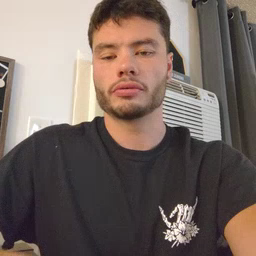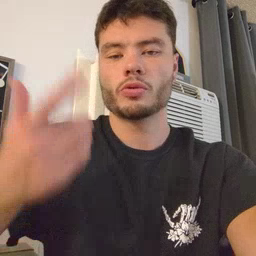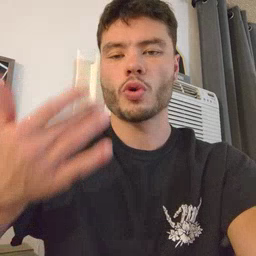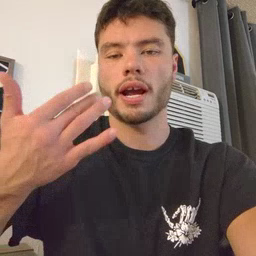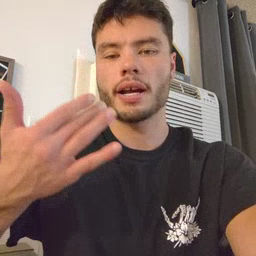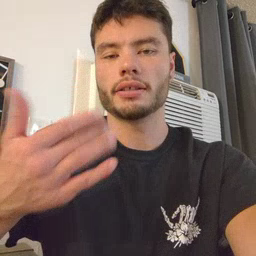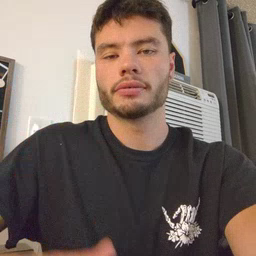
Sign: wait